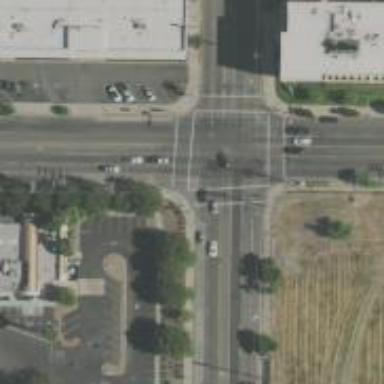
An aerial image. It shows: Secondary road with separate sidewalks.